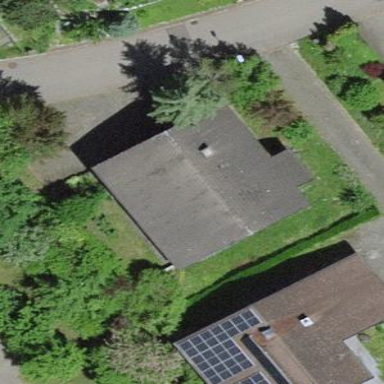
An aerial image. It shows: Simple and straightforward house.